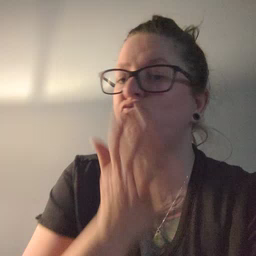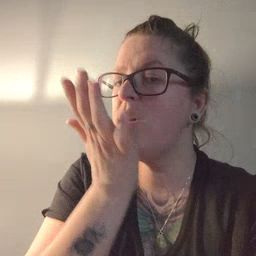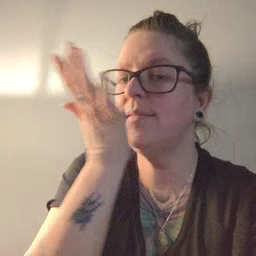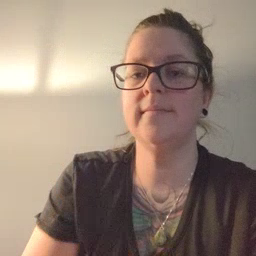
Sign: grass